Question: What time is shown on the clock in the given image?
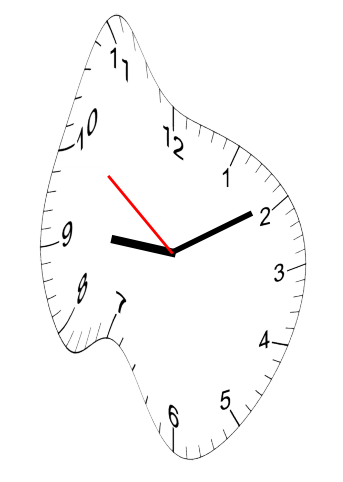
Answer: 09:09:51